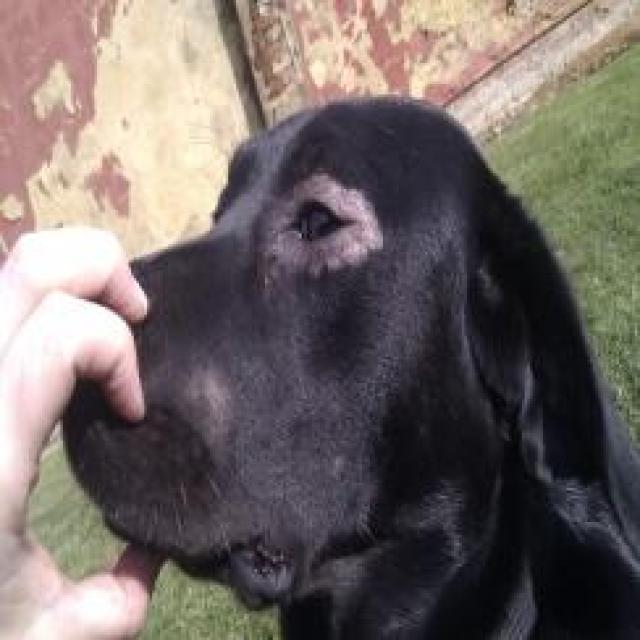
Canine hypersensitivity reaction — allergic skin response with urticaria, erythema, pruritus, and angioedema. May be food, environmental, or flea allergy related.